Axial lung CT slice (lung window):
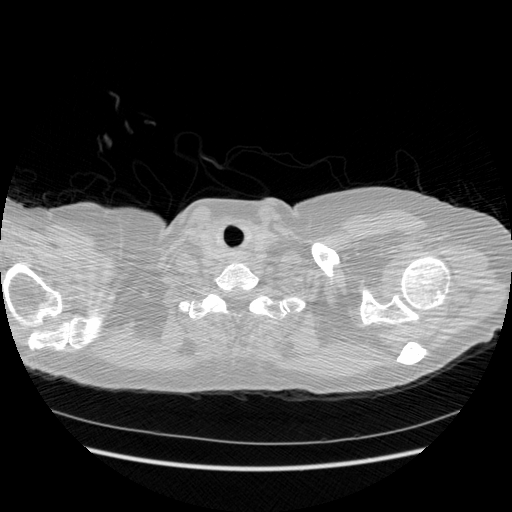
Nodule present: no